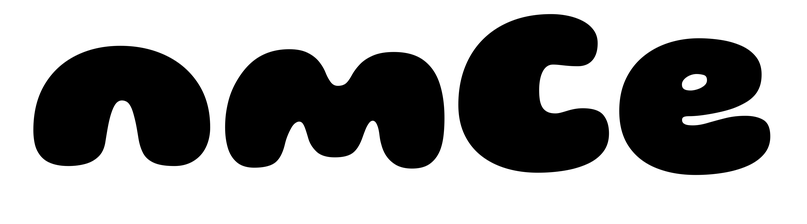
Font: Gluten_Black